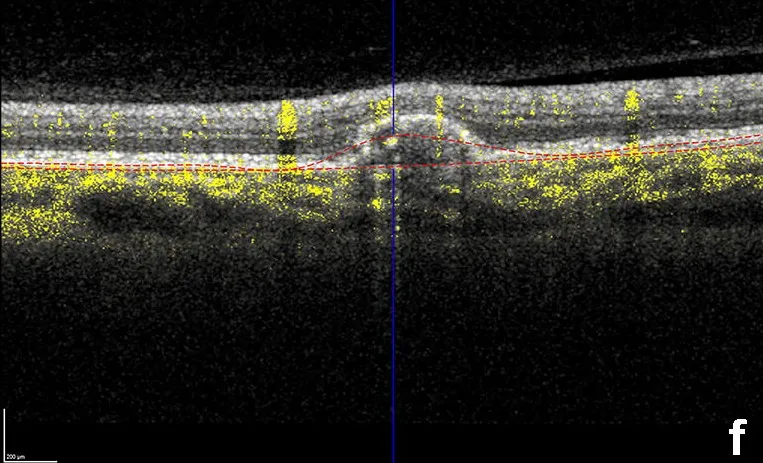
The left eye by the left column The structural slabs a, b of the lesions in both eyes were obtained using an RPE-RPE fit segmentation.
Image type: ophthalmic_imaging (oct)